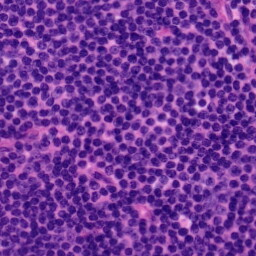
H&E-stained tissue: Tonsil